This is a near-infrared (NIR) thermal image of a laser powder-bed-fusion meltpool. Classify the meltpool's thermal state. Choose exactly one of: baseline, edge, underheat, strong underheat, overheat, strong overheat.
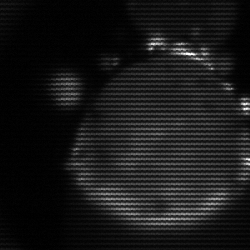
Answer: edge